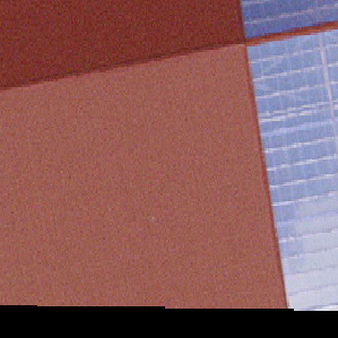
Label: other